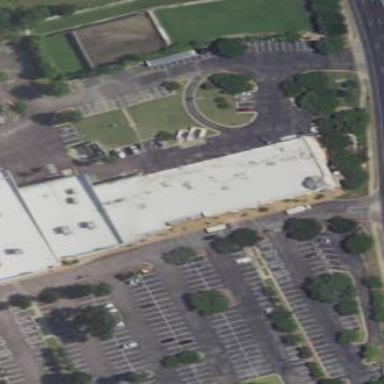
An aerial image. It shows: Retail building.